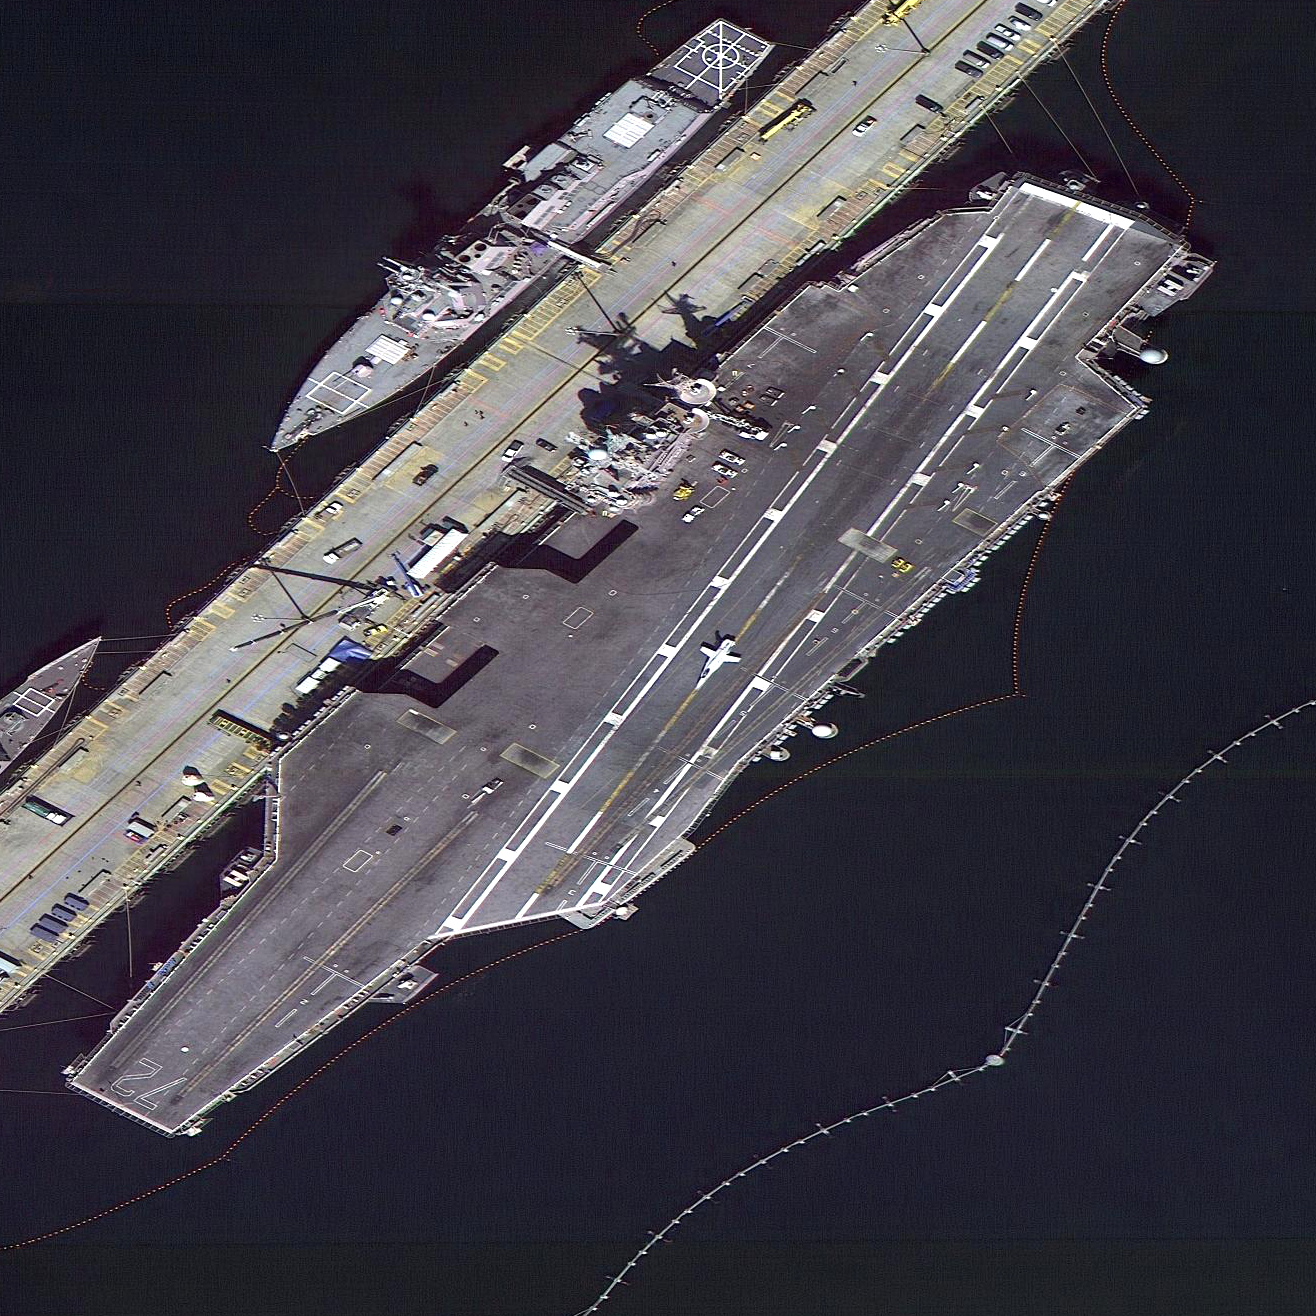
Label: aircraft_carrier